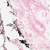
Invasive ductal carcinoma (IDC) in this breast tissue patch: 0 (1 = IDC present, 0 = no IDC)